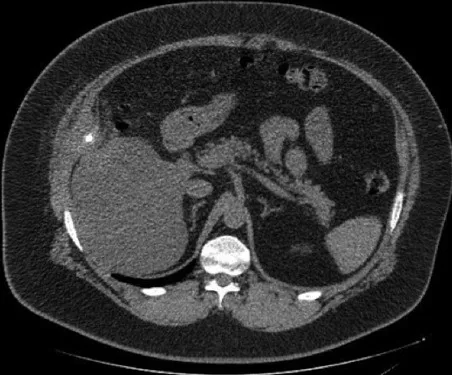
inflammatory reaction after 1 month surgery.
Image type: radiology (ct)